Question: I am trying to add some styles in some 'DataGrid's I have.
I am currently working on an application designed to show huge amounts of financial data (matrices of numbers) with many visual tools to detect good data, wrong data... and correct them if needed, by comparing them to a target value
For now, I have a color-code which is basically:
- - -
And I play with transparency to set the background clear if kinda close to the good value, strong otherwise.
Now I'd like to add another visual tool: some sort of visual pattern, to notify the user that this value, while being correct or wrong, presents a potential risk (as I said earlier it is financial data, so it's mostly measuring money-loss risks).
The current application, programmed in VBA, uses a trick that adds an empty comment to a cell so a small red triangle will appear on corner.
I'd like to find a way to add it to my XAML style, the nicest thing I came up with was to add a visual pattern.
Here is an example on what I'm trying to achieve:

On the left column, you can see "normal display".
On the right one, I added the "danger-styles", which are supposed to mean "warning, there is something wrong with this value".
The first line shows the old way of doing it on Excel: with a fake comment, which adds a red triangle on the top-right corner.
Would you have any idea on how to achieve that? Would an 'Adorner' do the trick?
By the way, the grid is editable so I obviously don't want to loose the editable aspect, so that makes me doubt of a possible 'Adorner'...
Here is the current XAML 'Style', which is applied as a 'CellStyle':
'''
<Style x:Key="DynamicCellStyle" TargetType="{x:Type DataGridCell}">
<Style.Triggers>
<Trigger Property="IsSelected" Value="True">
<Setter Property="Background" Value="#FF316AC5" />
</Trigger>
<Trigger Property="IsSelected" Value="False">
<Setter Property="Background">
<Setter.Value>
<MultiBinding Converter="{StaticResource CellToColorConverter}">
<!-- Some bindings for the converter to compute the actual color -->
</MultiBinding>
</Setter.Value>
</Setter>
</Trigger>
</Style.Triggers>
<Setter Property="Template">
<Setter.Value>
<ControlTemplate TargetType="{x:Type DataGridCell}">
<Grid Background="{TemplateBinding Background}">
<ContentPresenter HorizontalAlignment="Center" VerticalAlignment="Center" />
</Grid>
</ControlTemplate>
</Setter.Value>
</Setter>
'''
Any idea here?
Thanks a lot!
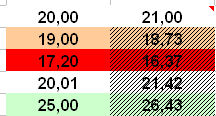
Answer: Okay, I found a very proper way to do it, using a 'DrawingBrush'
'''
<DrawingBrush TileMode="Tile"
ViewportUnits="RelativeToBoundingBox"
Viewport="0,0,0.20,1">
<DrawingBrush.Drawing>
<DrawingGroup>
<GeometryDrawing>
<GeometryDrawing.Pen>
<Pen Brush="Red" Thickness="0.83"/>
</GeometryDrawing.Pen>
<GeometryDrawing.Geometry>
<RectangleGeometry Rect="0.3,0.4,0.3,0.21" RadiusX="0" RadiusY="0"/>
</GeometryDrawing.Geometry>
</GeometryDrawing>
<GeometryDrawing>
<GeometryDrawing.Pen>
<Pen Brush="Black" Thickness="0.05"/>
</GeometryDrawing.Pen>
<GeometryDrawing.Geometry>
<LineGeometry StartPoint="0,1" EndPoint="1,0" />
</GeometryDrawing.Geometry>
</GeometryDrawing>
</DrawingGroup>
</DrawingBrush.Drawing>
</DrawingBrush>
'''
Basically you'd draw a red Rectangle (you can change the color of course) which will fill the cell, so act as a background, and also draw above 5 diagonal lines.
You can change the numer online by switching the x number here: 'Viewport="0,0,x,1"'. In my case it is '0.20' which means '20%' of the total surface, eg the 'Geometry' will be drawn five times, each one occupying 20% of the available width.
Use this brush as a background for any 'DataGridCell' , and you'll get the following result:

Which is almost exactly what I wanted (and renders a bit better than the 'GradientBrush' idea from dex3703 )